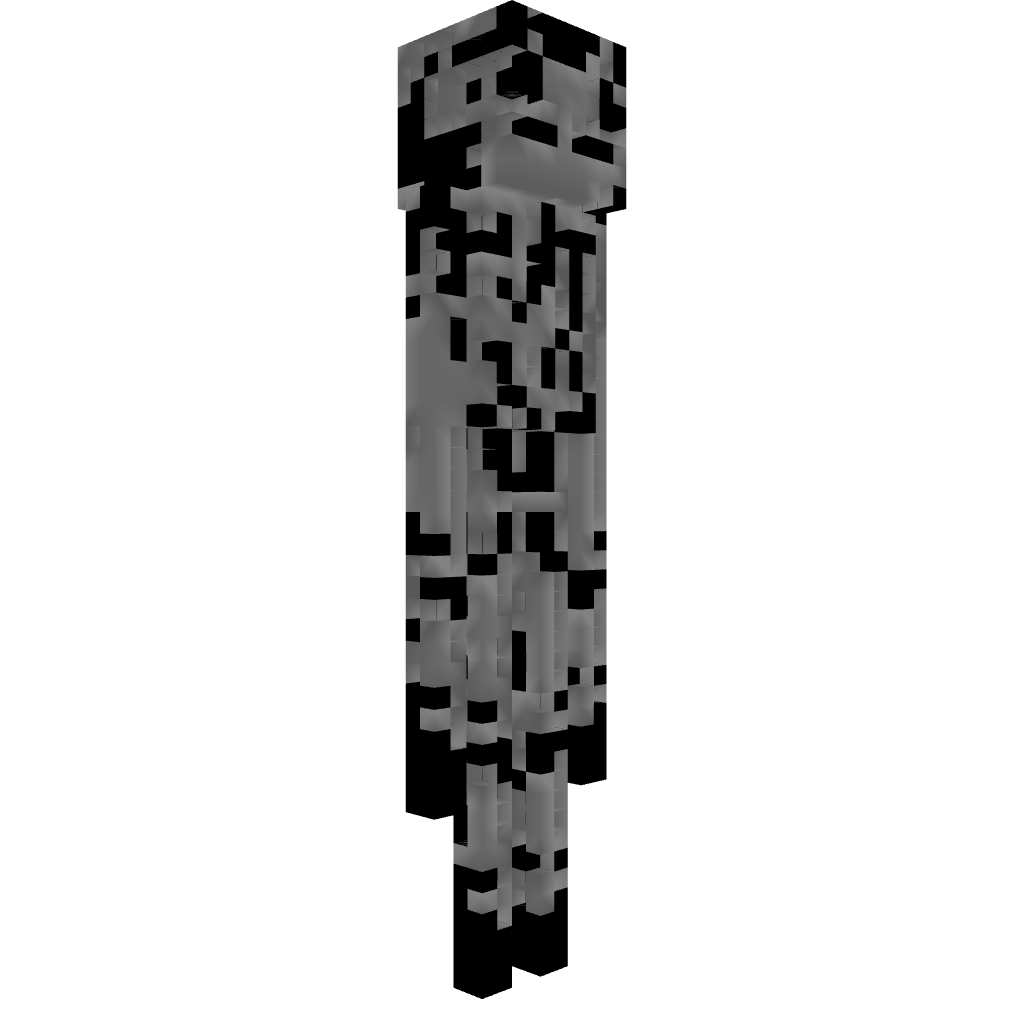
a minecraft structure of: Enderman Statue high quality